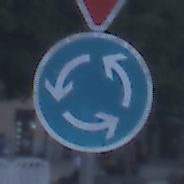
Verkehrszeichen: Kreisverkehr
Zusatzzeichen oben: VorfahrtGewaehren
Umgebung: Outdoor, Urban
Tageszeit: SunriseSunset
Wetter: PartlyCloudy
Licht: Natural
Jahreszeit: NotSpecified
Kontrast: LowContrast